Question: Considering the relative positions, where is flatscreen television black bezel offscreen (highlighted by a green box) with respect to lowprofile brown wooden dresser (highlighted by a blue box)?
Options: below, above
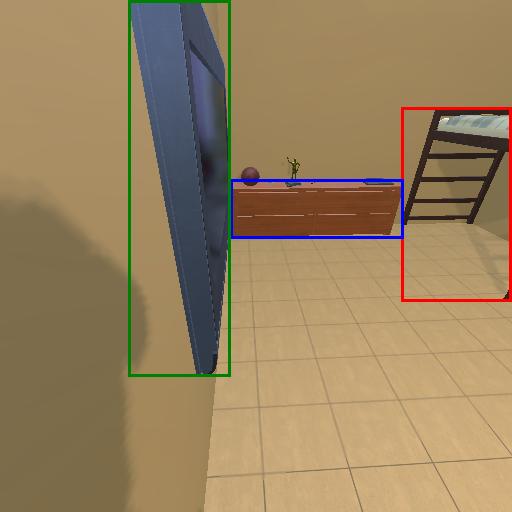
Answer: below